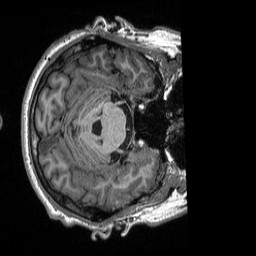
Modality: T1w
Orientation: axial
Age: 30
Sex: male
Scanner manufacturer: siemens
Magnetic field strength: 3 T
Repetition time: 2.3 s
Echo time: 0.00298 s